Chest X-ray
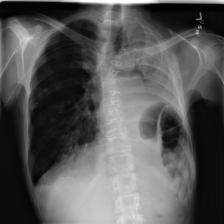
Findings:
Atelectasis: negative
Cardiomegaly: negative
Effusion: positive
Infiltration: negative
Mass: negative
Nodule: negative
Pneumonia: negative
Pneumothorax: negative
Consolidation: negative
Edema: negative
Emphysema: negative
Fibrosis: negative
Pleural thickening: negative
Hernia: negative